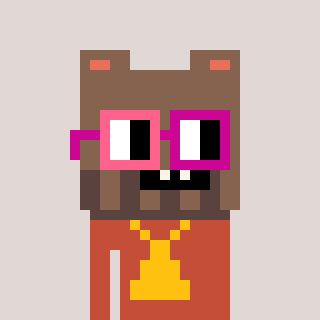
a pixel art character with square pink and red glasses, a bear-shaped head and a rust-colored body on a warm background